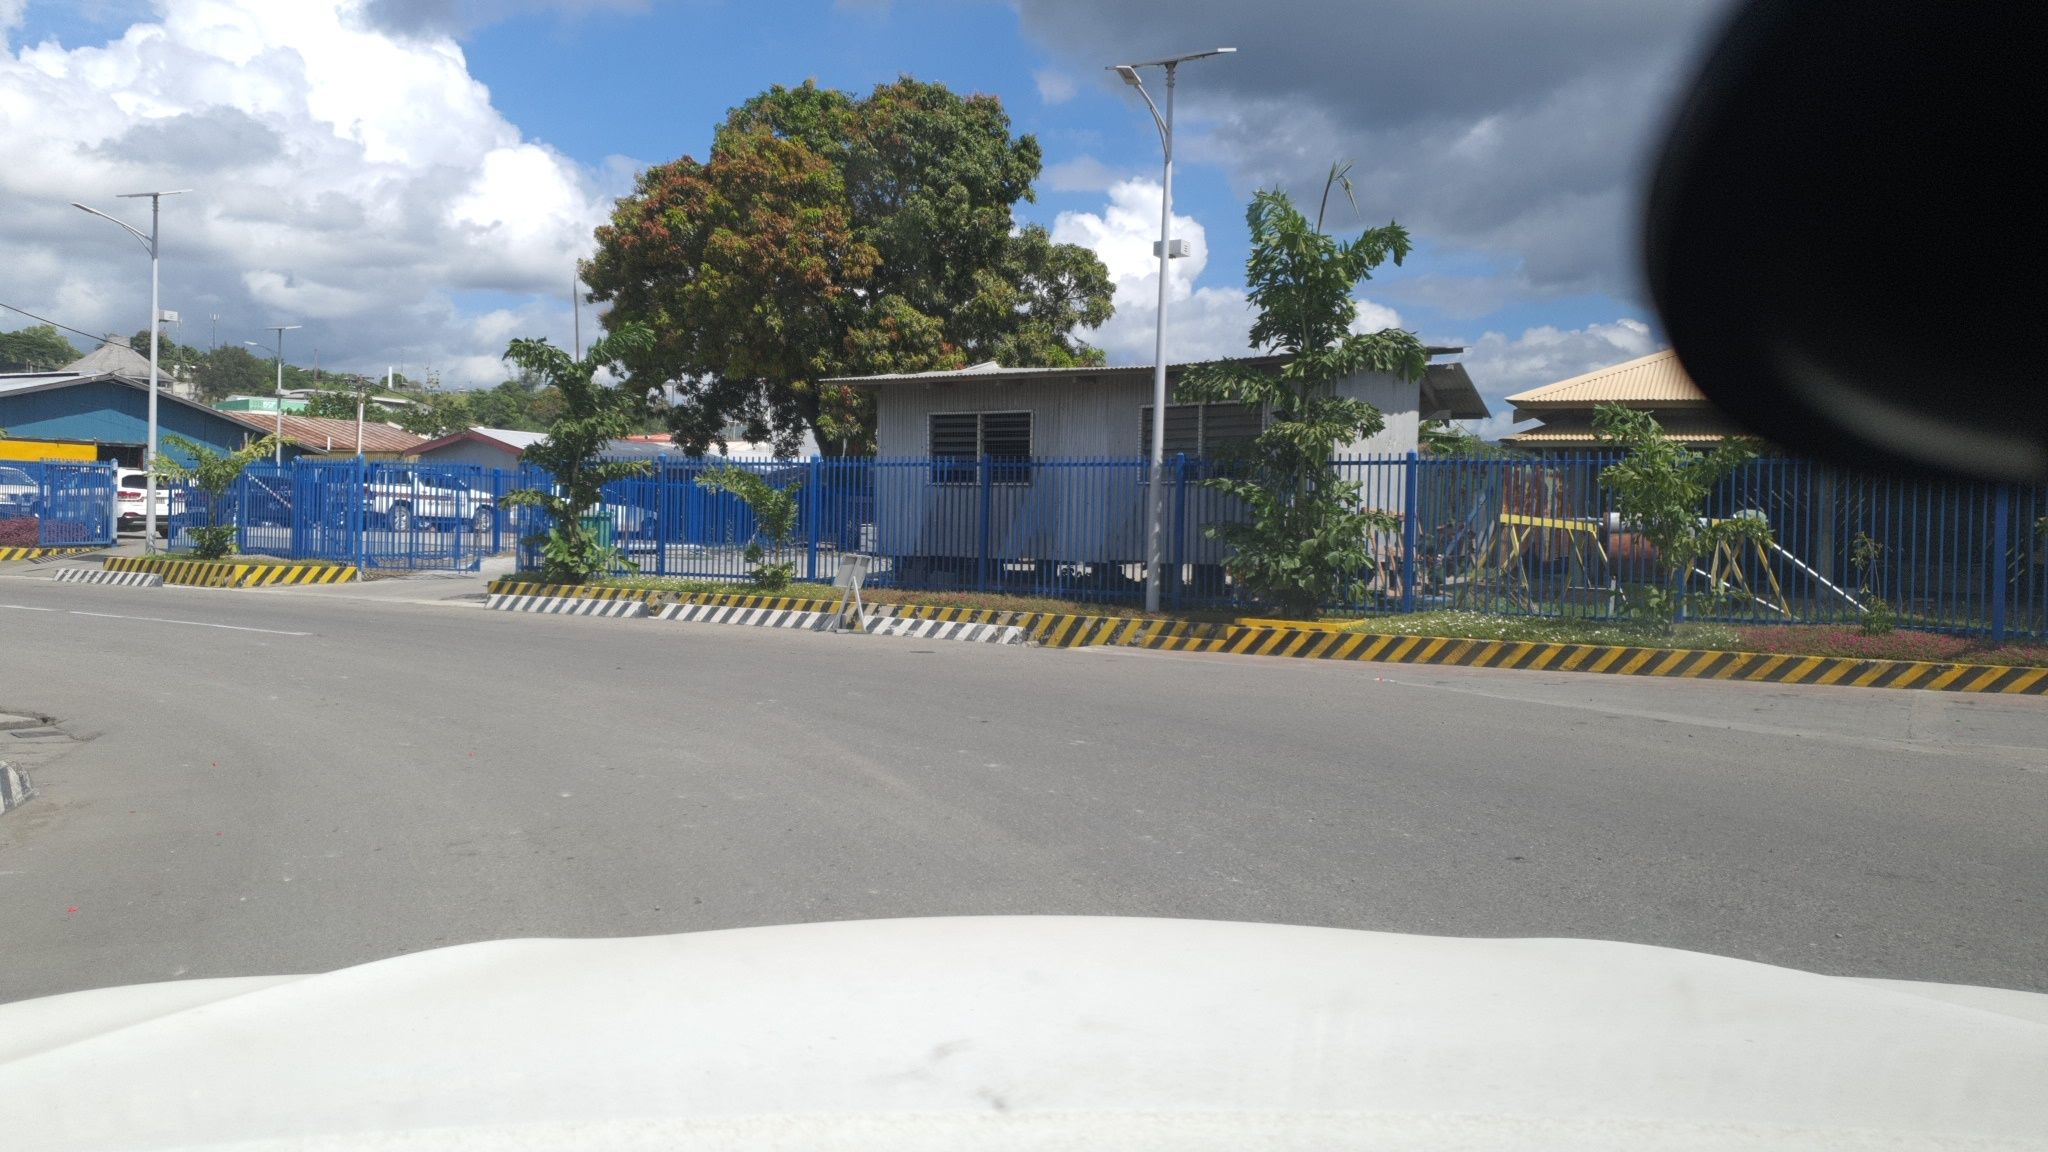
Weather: clear
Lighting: day
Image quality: good
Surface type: driving surface
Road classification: tertiary, service
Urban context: urban centre
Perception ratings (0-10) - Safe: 3.66, Lively: 6.28, Beautiful: 5, Boring: 4.98, Depressing: 5.24, Wealthy: 1.08